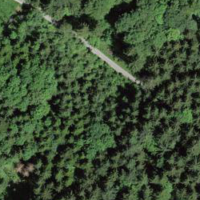
EUNIS habitat code: 44
Species observed at this site:
Tussilago farfara